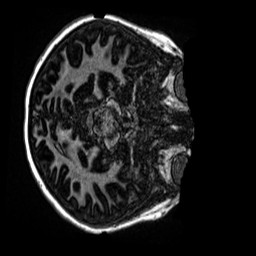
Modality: MP2RAGE
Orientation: axial
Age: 9
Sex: female
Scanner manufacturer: siemens
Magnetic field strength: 3 T
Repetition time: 4 s
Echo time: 0.00299 s